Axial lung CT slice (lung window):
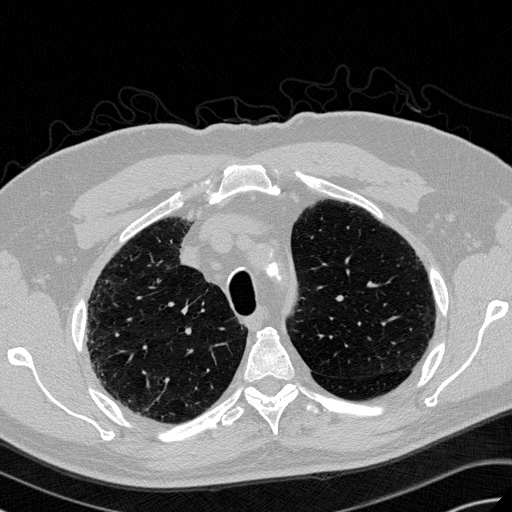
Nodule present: no